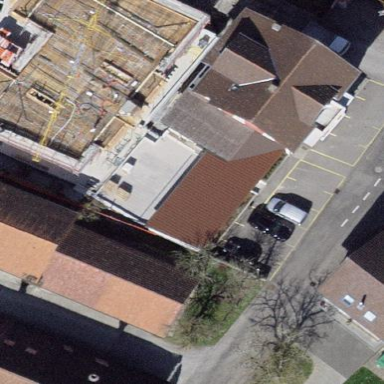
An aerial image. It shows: Building that houses restaurant.